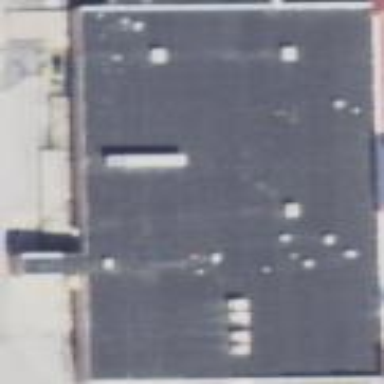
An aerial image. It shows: Retail building.